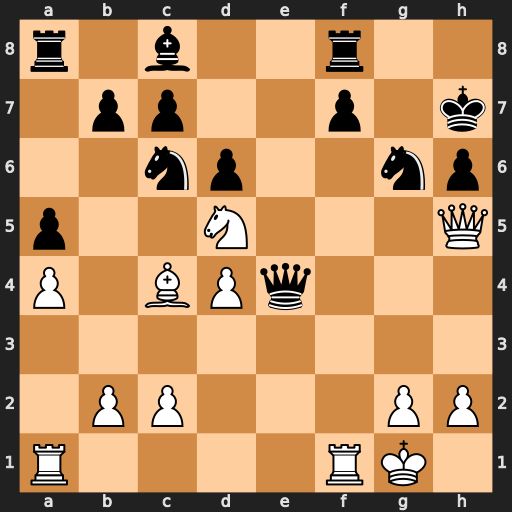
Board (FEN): r1b2r2/1pp2p1k/2np2np/p2N3Q/P1BPq3/8/1PP3PP/R4RK1
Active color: w
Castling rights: -
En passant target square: -
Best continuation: Nf6+ Kg7 Nxe4